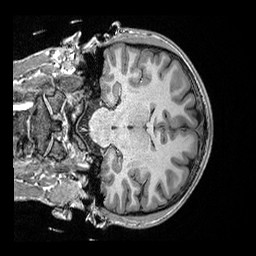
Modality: T1w
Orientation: coronal
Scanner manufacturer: ge
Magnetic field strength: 3 T
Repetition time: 2.348 s
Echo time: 0.00296 s